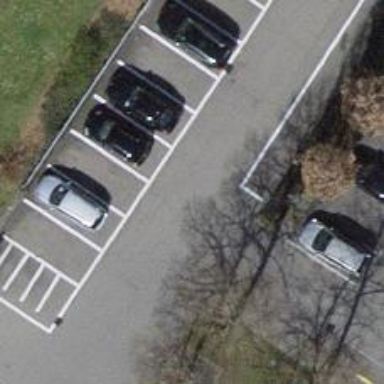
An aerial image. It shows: Asphalt parking aisle road for service vehicles.